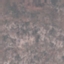
Land use / land cover class: HerbaceousVegetation